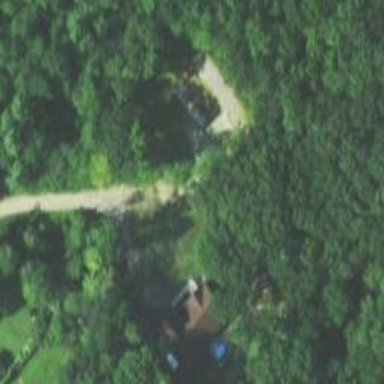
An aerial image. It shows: Driveway.